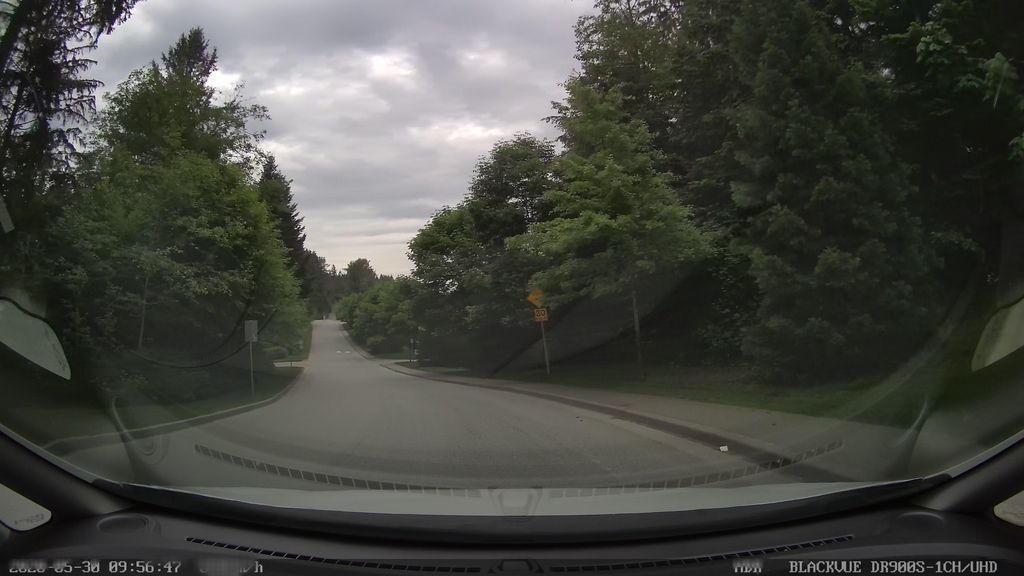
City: vancouver